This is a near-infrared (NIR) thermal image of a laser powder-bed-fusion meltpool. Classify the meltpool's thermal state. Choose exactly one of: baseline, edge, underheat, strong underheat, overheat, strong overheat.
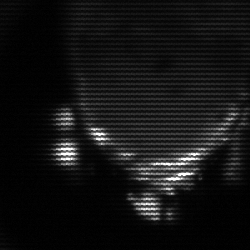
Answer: baseline